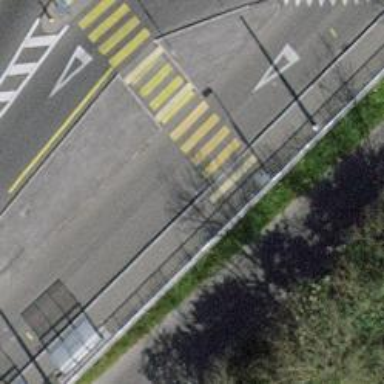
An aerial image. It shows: Service road with trolley wires and shared busway for bicycles.